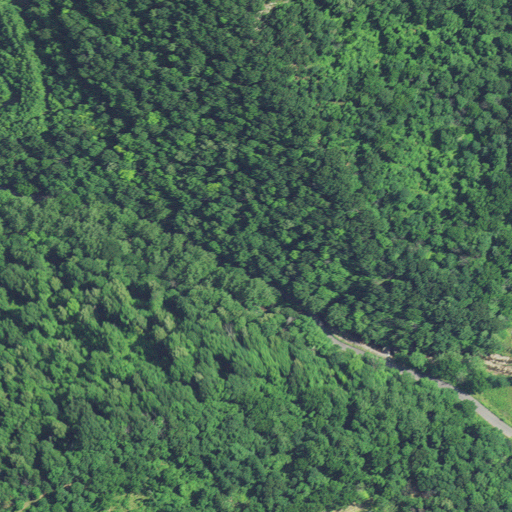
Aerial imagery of gap in West Virginia named Real Gap containing deciduous forest, open development, mixed forest, and low intensity development